Question: I was trying to start a quadratic curve from (0, 0) to the bottom right of my device screen. I did some research and looks like I can use quadTo method in the Path class to achieve that. I wrote the following code but I don't see the curve is drawn:
'''
int w = getDisplayWidth();
int h = getDisplayHeight();
Paint paint = new Paint();
paint.setAntiAlias(true);
paint.setStyle(Paint.Style.STROKE);
paint.setStrokeWidth(2);
paint.setColor(Color.WHITE);
paint.setStrokeCap(Paint.Cap.ROUND);
PointF pt1 = new PointF(0, 0);
PointF pt2 = new PointF(w, h);
Path path = new Path();
// Find the mid point
float x2 = (pt2.x + pt1.x)/2;
float y2 = (pt2.y + pt1.y)/2;
// Move the path to the mid point
path.moveTo(x2, y2);
// Draw a cruve from 0,0 to w, h
path.quadTo(pt1.x, pt1.y, pt2.x, pt2.y);
m_canvas.drawPath(path, paint);
'''
The output is the image below:

Did I miss something?
Thanks.
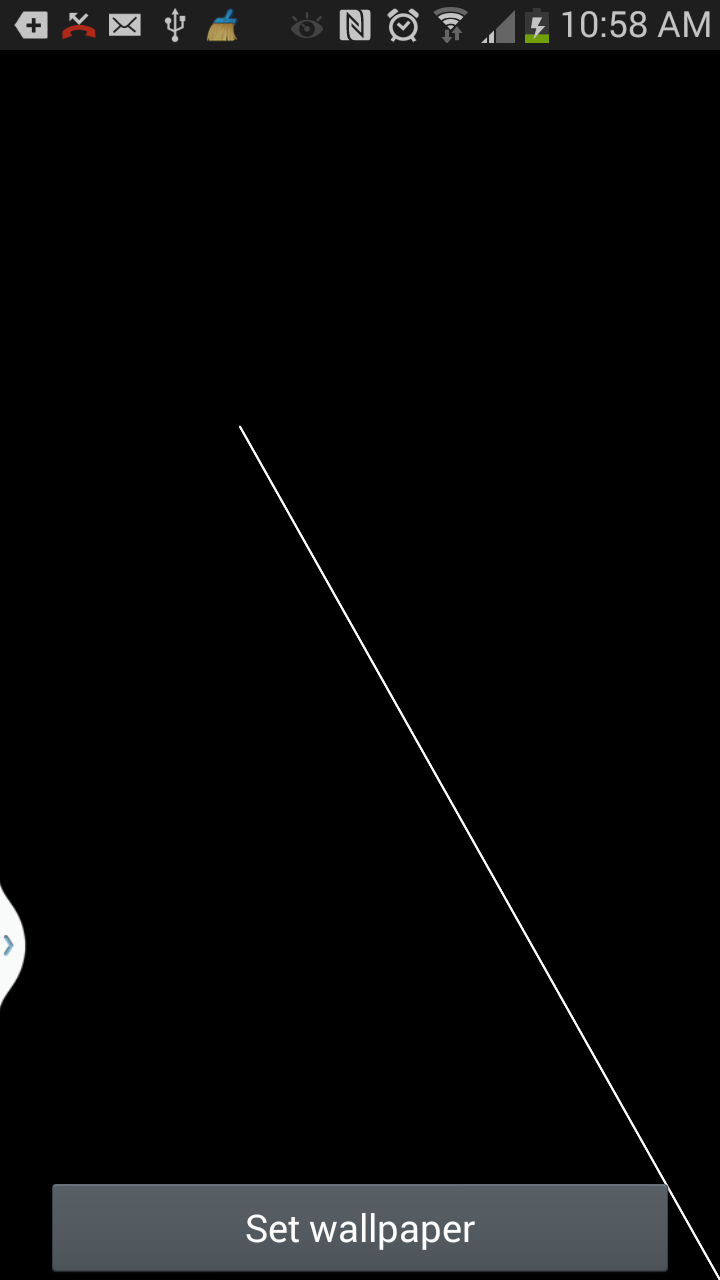
Answer: According to the documentation:
> void quadTo(float x1, float y1, float x2, float y2)Add a quadratic bezier from the last point, approaching control point
(x1,y1), and ending at (x2,y2).
Currently you are drawing a curve starting in the middle of the screen (x2,y2), through the (0,0) point and ending in (width, height).
Try something like this:
'''
PointF pt1 = new PointF(0, 0);
PointF pt2 = new PointF(w, h);
PointF mid = new PointF(w, h/2);
Path path = new Path();
path.moveTo(0, 0);
path.quadTo(mid.x, mid.y, pt2.x, pt2.y);
'''